Question: I have this PHP code here, which should sent the Names, Email and comment of the user to an email. Although it doesn't seem to be working any more. I've been using this code as a basis for my contact form for many years. Now they're just not working.
'''
Your message is being sent...
<?php
$emailSubject = 'A message from: '.$_POST['name'] .' '.'-'.' ' .'Email Adress: ' .$_POST['email'];
$webMaster = 'webmaster@gmail.com';
$name1 = $_POST['name1'];
$name2 = $_POST['name2'];
$email = $_POST['email'];
$sub = $_POST['sub'];
$comments = $_POST['comments'];
$body = <<<EOD
<br><hr><br>
<b>First Name: $name1 </b><br>
<b>Last Name: $name2 </b><br>
Email: $email <br>
Subject: $sub <br>
Comments: $comments <br>
EOD;
$headers = "From: $email
";
$headers .= "Content-type: text/html
";
$success = mail($webMaster, $emailSubject, $body,
$headers);
$theResults = <<<EOD
<html>
<head>
<title>Your message is being sent...</title>
<meta http-equiv="refresh" content="4;URL=http://www.google.co.uk">
<style type="text/css">
<!--
body {
background-color: #25EA5F;
font-family: Verdana, Arial, Helvetica, sans-serif;
font-size: 20px;
font-style: normal;
line-height: normal;
font-weight: normal;
color: #30489E;
text-decoration: none;
padding-top: 350px;
margin-left: 550px;
width: 800px;
}
-->
</style>
</head>
</html>
</body>
EOD;
echo "$theResults";
?>
'''
It's very confusing and annoying. Messages when sent to Hotmail don't even appear, so that'll force the clients to get a new email because of it, and when sent to Google... Does it not accept or something?

As you can see, the SCRIPT does work, it's just with G-mail none of the important information seems to show up, and on Hotmail the messages don't even send/appear!! Thanks for your help. Here is the HTML if needed.
'''
<div class="contactwrap">
<div class="ContactInner">
<div class="ContactTitle">CONTACT US</div>
<form action="Scripts/contact.php" method="post">
<div class="containboxes">
<span id="sprytextfield1">
<label for="text1"></label>
<input name="text1" type="text" class="inputstyle" id="name1" value="First Name" size="5" maxlength="5" />
<span class="textfieldRequiredMsg"></span></span>
<span id="sprytextfield2">
<label for="text2"></label>
<input name="text2" type="text" class="inputright" id="name2" value="Last Name" />
<span class="textfieldRequiredMsg"></span></span>
<span id="sprytextfield3">
<label for="text3"></label>
<input name="text3" type="text" class="inputstyleBelow" id="email" value="E-mail Address" />
<span class="textfieldRequiredMsg"></span><span class="textfieldInvalidFormatMsg">Invalid format.</span></span>
<span id="sprytextfield4">
<label for="text4"></label>
<input name="text4" type="text" class="inputrightBelow" id="sub" value="Message Subject" />
<span class="textfieldRequiredMsg"></span></span>
<span id="sprytextarea1">
<label for="textarea1"></label>
<textarea name="textarea1" cols="45" rows="5" class="inputstyleMsg" id="comments">Message Here</textarea>
<span id="countsprytextarea1">&nbsp;</span><span class="textareaRequiredMsg"></span> <span class="textareaMinCharsMsg">Minimum number of characters not met.</span><span class="textareaMaxCharsMsg">Exceeded maximum number of characters.</span></span>
<div class="sendbtn"><input name="Submit message" type="submit" class="submitmail" value="" /></div>
</div>
</form>
</div>
</div>
'''
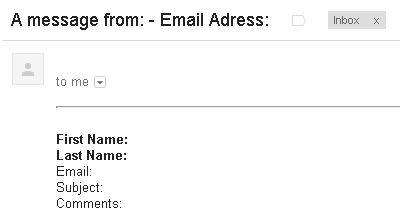
Answer: Your form fields are incorrect. 'id' is used in form submission. the 'name' parameter is. Since you've named your form fields as 'text1', 'text2', etc... but are looking for 'name1' and similar in your PHP code, you're trying to retrieve non-existent fields.
e.g. you have:
'''
<input name="text1" type="text" class="inputstyle" id="name1" value="First Name" size="5" maxlength="5" />
$_POST['name1'];
'''
no, that field will actually be '$_POST['text1']'.